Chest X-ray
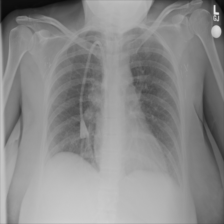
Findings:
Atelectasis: positive
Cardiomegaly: negative
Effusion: negative
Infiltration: negative
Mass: negative
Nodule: negative
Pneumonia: negative
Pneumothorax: negative
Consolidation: negative
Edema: negative
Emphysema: negative
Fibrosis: negative
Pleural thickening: negative
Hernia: negative